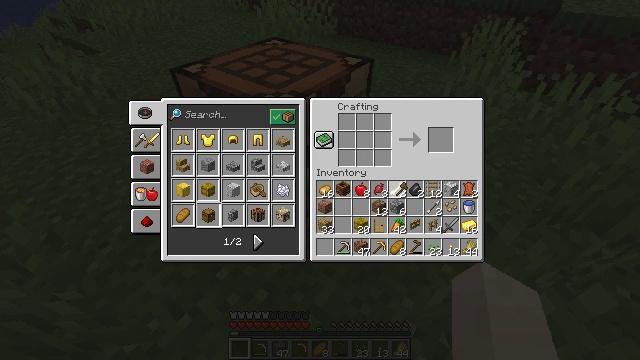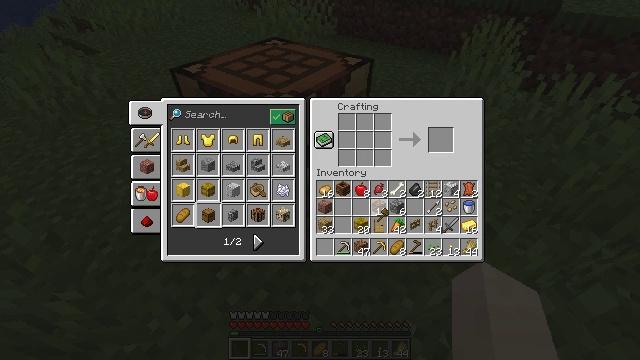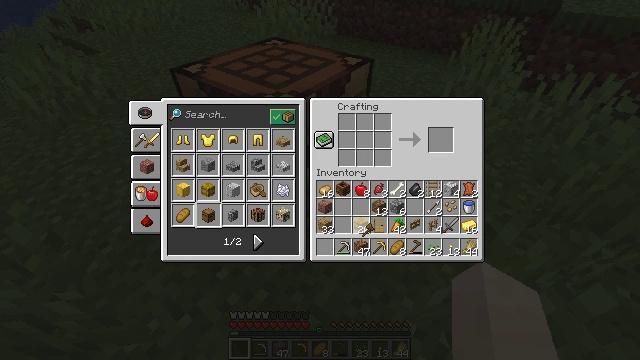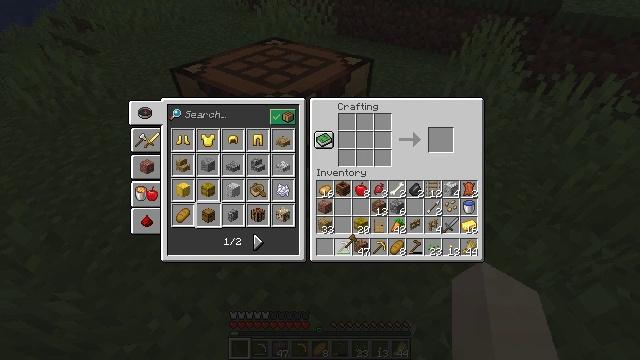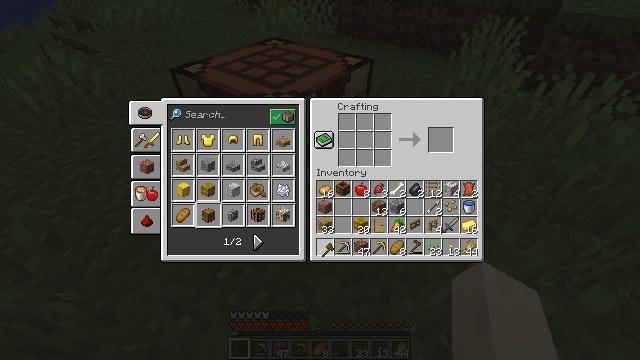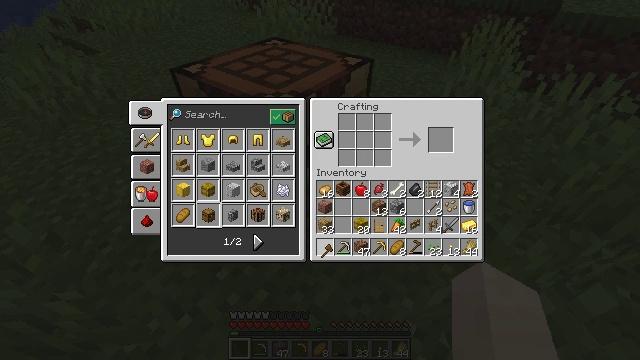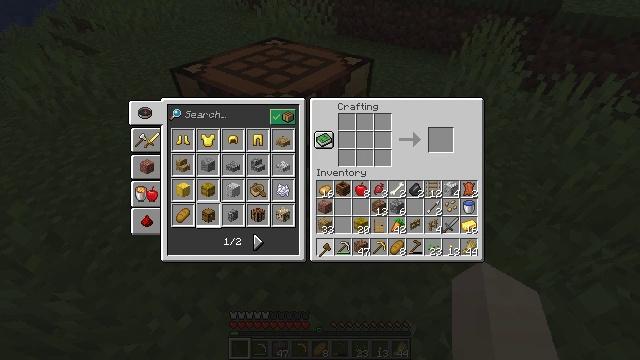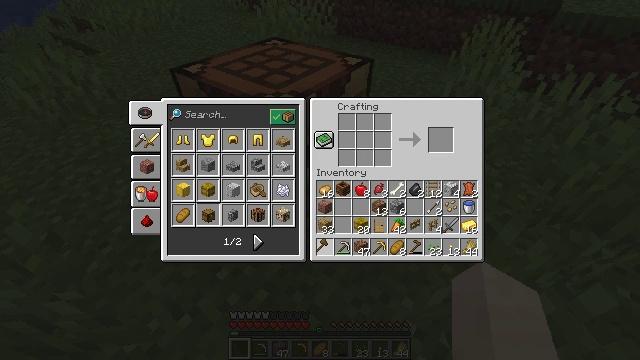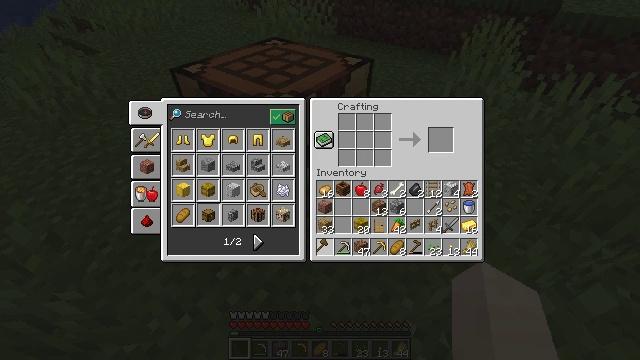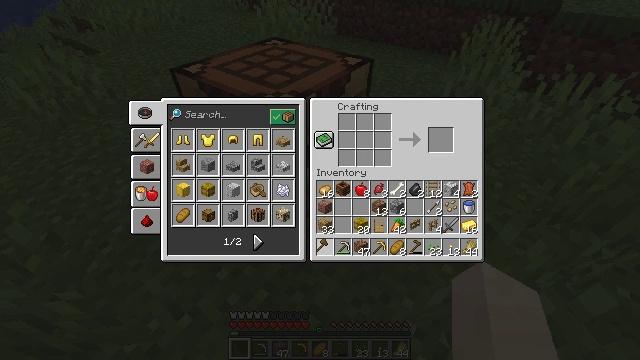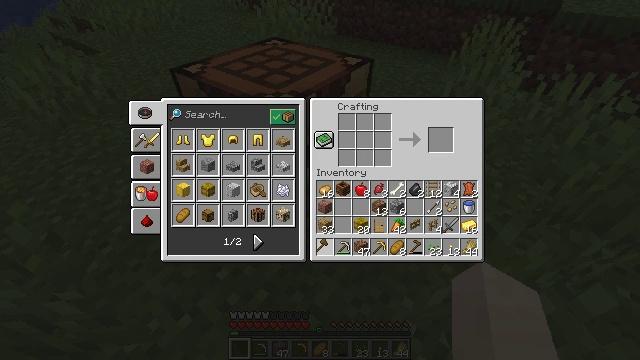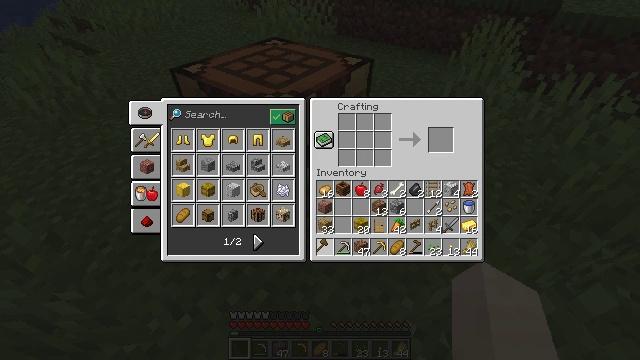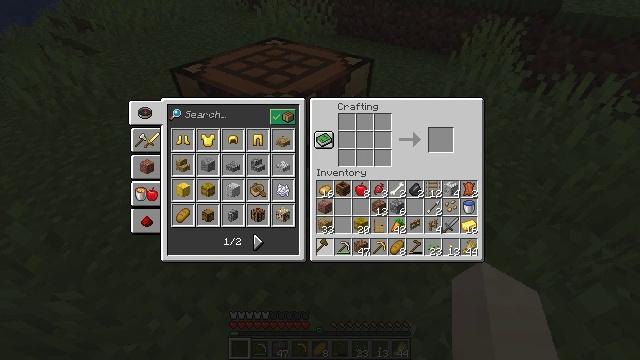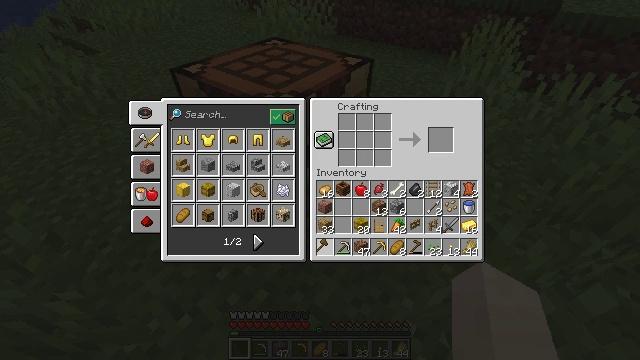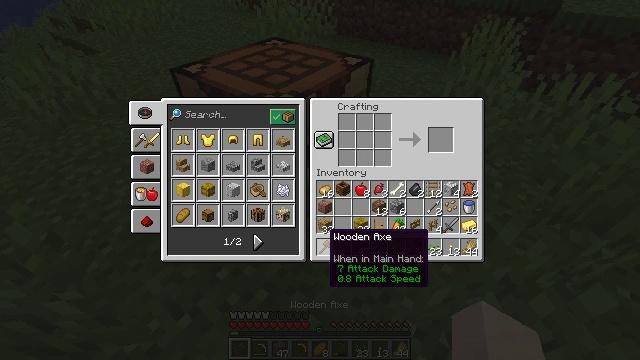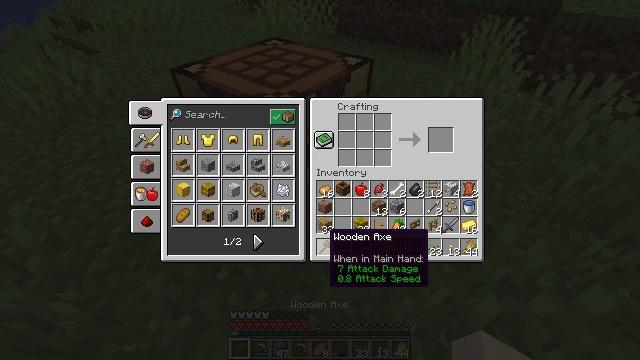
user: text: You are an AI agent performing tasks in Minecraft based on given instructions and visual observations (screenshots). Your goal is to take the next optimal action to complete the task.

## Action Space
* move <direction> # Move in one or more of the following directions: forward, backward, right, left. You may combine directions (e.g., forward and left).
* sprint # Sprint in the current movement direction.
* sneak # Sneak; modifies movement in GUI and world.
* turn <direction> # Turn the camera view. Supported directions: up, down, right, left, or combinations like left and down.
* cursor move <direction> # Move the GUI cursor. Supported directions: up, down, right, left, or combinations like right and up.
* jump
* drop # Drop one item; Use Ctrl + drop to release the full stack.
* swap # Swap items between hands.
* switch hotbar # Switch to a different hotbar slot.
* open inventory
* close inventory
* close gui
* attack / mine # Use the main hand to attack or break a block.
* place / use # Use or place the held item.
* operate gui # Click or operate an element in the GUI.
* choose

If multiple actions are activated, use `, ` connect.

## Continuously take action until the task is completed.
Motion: motion action
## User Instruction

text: Remove oak leaves from branches.
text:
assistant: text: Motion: turn left and down
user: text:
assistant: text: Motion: turn left and down
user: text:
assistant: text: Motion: turn left and down
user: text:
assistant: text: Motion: turn left and down
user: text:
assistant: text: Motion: no_op
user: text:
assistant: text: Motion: no_op
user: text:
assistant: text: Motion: no_op
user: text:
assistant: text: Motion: no_op
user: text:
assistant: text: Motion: no_op
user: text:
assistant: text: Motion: no_op
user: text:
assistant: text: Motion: attack / mine
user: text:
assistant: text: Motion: attack / mine
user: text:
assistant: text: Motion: attack / mine
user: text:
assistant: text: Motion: no_op
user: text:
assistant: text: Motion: no_op
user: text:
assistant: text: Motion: no_op
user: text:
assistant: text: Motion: no_op
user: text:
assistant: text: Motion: no_op
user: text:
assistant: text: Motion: open inventory
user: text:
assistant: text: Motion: open inventory
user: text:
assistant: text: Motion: turn left, open inventory
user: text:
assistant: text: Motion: turn left and up, open inventory
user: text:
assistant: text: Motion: turn left and up
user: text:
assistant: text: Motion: turn left and up
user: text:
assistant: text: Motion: turn left and up
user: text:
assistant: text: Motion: turn left and up
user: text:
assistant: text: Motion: no_op
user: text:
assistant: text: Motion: no_op
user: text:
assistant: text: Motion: no_op
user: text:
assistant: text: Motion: move forward